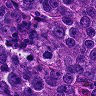
Metastatic tissue present: yes